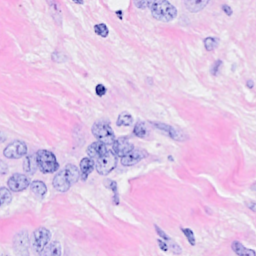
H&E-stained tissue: Breast